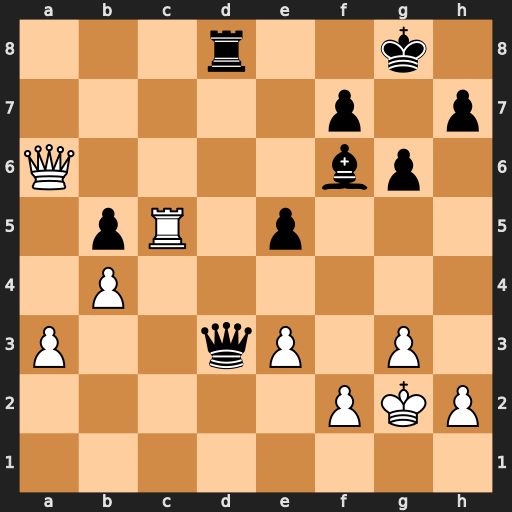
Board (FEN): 3r2k1/5p1p/Q4bp1/1pR1p3/1P6/P2qP1P1/5PKP/8
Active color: w
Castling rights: -
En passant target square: -
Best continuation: Qxf6